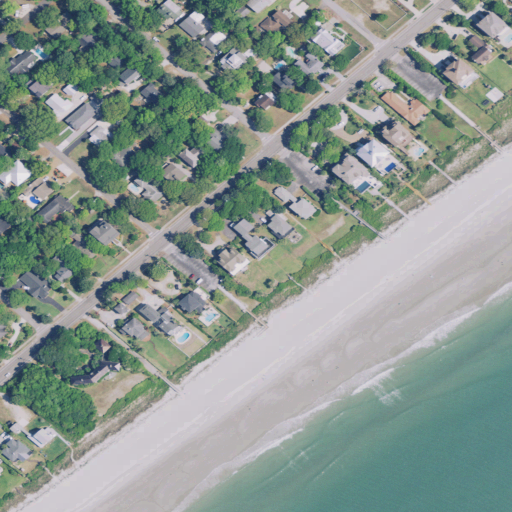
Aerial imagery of beach in South Carolina named Canepatch Swash containing low intensity development, medium intensity development, open water, barren land, open development, herbaceous wetlands, and high intensity development